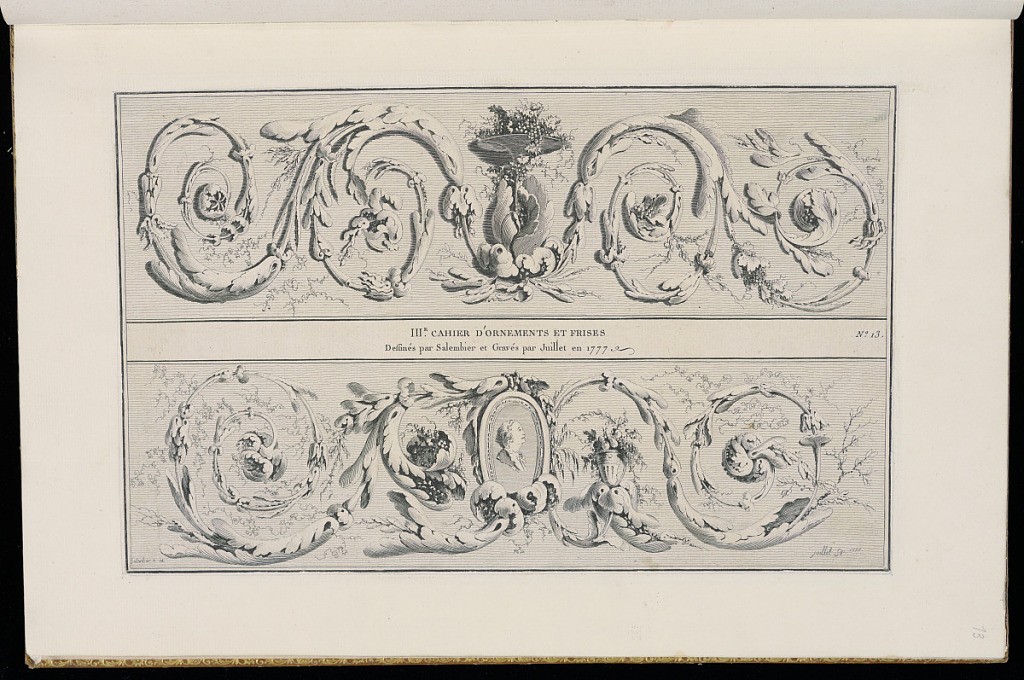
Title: Title Page and Frieze Designs
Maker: Henri Sallembier, French, ca. 1753 - 1820
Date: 1777
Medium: Etching on laid paper
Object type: Print
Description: Title page and two frieze designs with foliate scrolls, scrolling leaves (rinceaux), rosettes, vases, fruit, cartouche with a male profile portrait. The plate is titled, numbered, dated, and signed.